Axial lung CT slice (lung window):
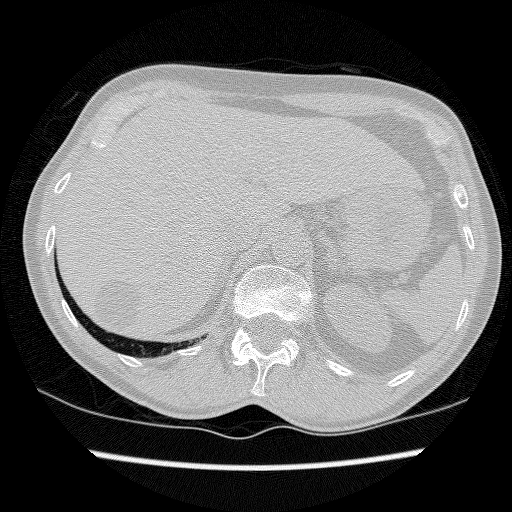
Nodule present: no